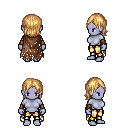
a pixel art fantasy rpg character, female body template, dark elf, purple skin, brown tattered cape, gold greaves, light blonde long bangs hairstyle, cloth bracers, four views (front, back, left, right), 2x2 character sprite sheet, small pixel art, hard edges, no anti-aliasing